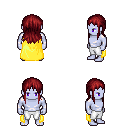
a pixel art fantasy rpg character, male body template, dark elf, purple skin, yellow cape, white pants, brunette unkempt hairstyle, four views (front, back, left, right), 2x2 character sprite sheet, small pixel art, hard edges, no anti-aliasing